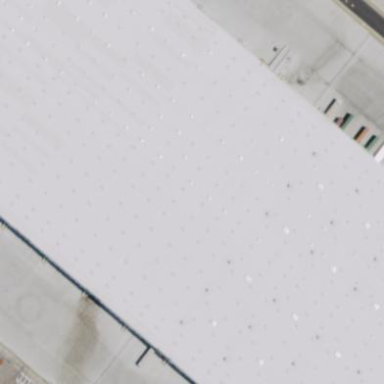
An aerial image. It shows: Warehouse building.